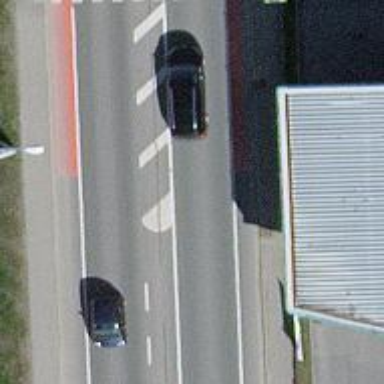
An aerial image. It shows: Asphalt road with primary highway designation. It has sidewalks on both sides and exclusive cycle lane.